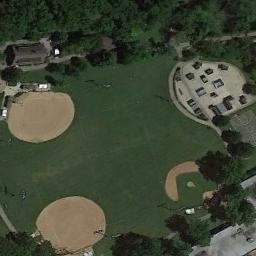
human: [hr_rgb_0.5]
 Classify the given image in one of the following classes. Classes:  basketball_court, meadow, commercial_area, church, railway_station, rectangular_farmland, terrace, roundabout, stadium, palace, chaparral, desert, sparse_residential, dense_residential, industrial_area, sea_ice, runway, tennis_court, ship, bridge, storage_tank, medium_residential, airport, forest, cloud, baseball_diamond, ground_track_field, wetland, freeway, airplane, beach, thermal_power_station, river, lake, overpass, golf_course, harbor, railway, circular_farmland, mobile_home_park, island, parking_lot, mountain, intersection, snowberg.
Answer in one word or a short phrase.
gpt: baseball_diamond